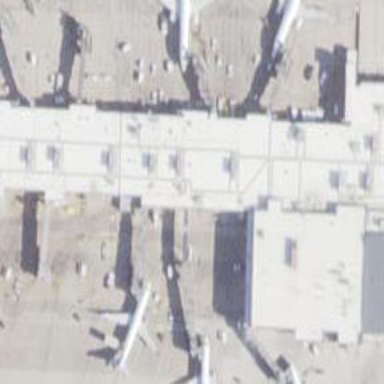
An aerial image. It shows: Airport gate.